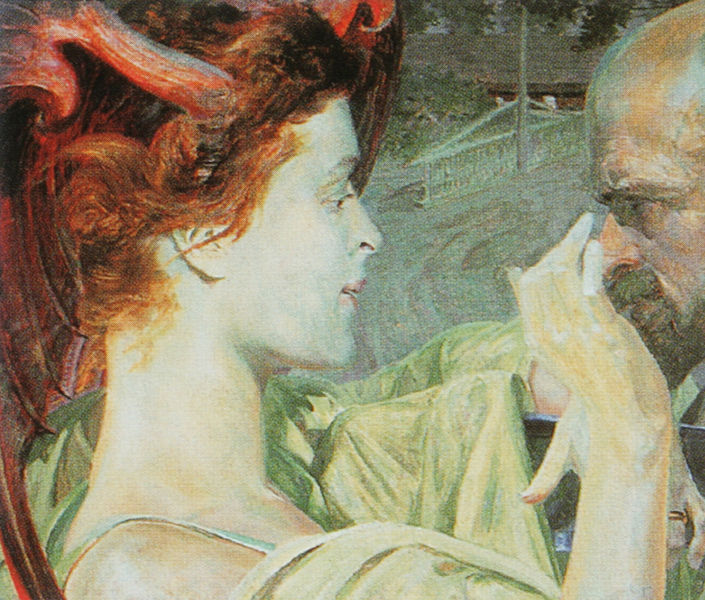
Titel: Der Tod
Künstler: Jacek Malczewski
Standort: Posen
Institution: Muzeum Narodowe
Schlagwörter: baum, dunkel, feder, gemälde, hand, haut, kopf, mann, schatten, weiß, bäume, grün, impressionismus, landschaft, menschen, mädchen, ausschnitt, bewegung, blumen, braun, elegant, fenster, finger, frau, frisur, grau, haar, hell, hintergrund, hut, kleid, kreide, licht, mund, nase, ohr, orange, pastell, profil, schmuck, stirn, straße, tür, türkis, zeichnung, blick, dach, dame, haus, rot, tuch, weg, wiese, zaun, beige, symbolismus, tanz, alt, bart, gesichter, jung, profile, schnurrbart, augen, band, blass, falten, federn, gesicht, inkarnat, vollbart, hals, herr, hände, portrait, porträt, brücke, gitter, hütte, pfad, auge, gewand, gold, haare, stoff, paar, blässe, kinn, lippe, lippen, schulter, lächeln, liebe, zärtlichkeit, liegen, studie, mast, farbe, hellgrün, weis, masten, jugendstil, nasen, detail, nah, glanz, glatze, grimmig, maler, bett, geländer, ring, rothaarig, künstler, politik, anschauen, streicheln, zuneigung, bedrohung, verführung, rote haare, stirm, nähe, aufmerksam, rothaarige, bleich, moderner, bänder, schminken, träger, abgeschnitten, handkuss, berührung, weiße haut, anmut, ringfinger, abwehr, zärtlich, goldring, pflege, pflegen, um 2000, blow up, helle haut, lenin, jnug